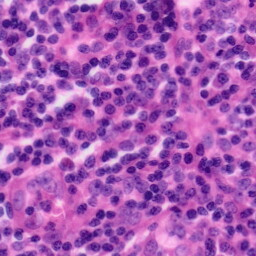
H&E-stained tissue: Tonsil